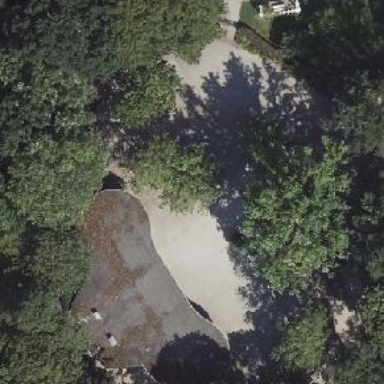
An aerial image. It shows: Broadleaved tree in park.